Question: I have a Navigation View Controller with a GMSMapView.
In my storyboard, I have dragged a UISlider over my MapView, but when I run, I don't even see it. I've tried to set it up as both and IBOutlet and an IBAction, but feel like I'm missing something. There's no slider visible when I run it.
Here is my storyboard:

and here is my code
'''
class CircleSizeViewController: UIViewController, GMSMapViewDelegate {
@IBOutlet weak var slider: UISlider!
@IBOutlet var mapView: GMSMapView!
let maxRadius : Double = 16093.4
var userLocation : CLLocationCoordinate2D = CLLocationCoordinate2D()
var centerMarker = GMSMarker()
var radiusMarker = GMSMarker()
var userMarker = GMSMarker()
var mRange = GMSMarker()
var isDragging = false
var isSizing = false
var isAtRange = false
var currentWidth : Double = 0.0
var currentHeading : Double = 0.0
var circ : GMSCircle = GMSCircle()
override func loadView() {
let camera = GMSCameraPosition.camera(withLatitude: userLocation.latitude, longitude: userLocation.longitude, zoom: 15)
mapView = GMSMapView.map(withFrame: .zero, camera: camera)
view = mapView
centerMarker = GMSMarker(position: userLocation)
radiusMarker = GMSMarker(position: GMSGeometryOffset(centerMarker.position, 300, 90))
userMarker = GMSMarker(position: userLocation)
mRange = GMSMarker(position: GMSGeometryOffset(centerMarker.position, maxRadius, GMSGeometryHeading(centerMarker.position, radiusMarker.position)))
mRange.opacity = 0.0
centerMarker.icon = UIImage(named: "sizemark")
radiusMarker.icon = UIImage(named: "sizemark")
mRange.icon = UIImage(named: "sizemark")
centerMarker.isDraggable = true
radiusMarker.isDraggable = true
radiusMarker.groundAnchor = CGPoint(x:0.5, y:0.5)
centerMarker.groundAnchor = CGPoint(x:0.5, y:0.5)
mRange.map = mapView
centerMarker.map = mapView
radiusMarker.map = mapView
userMarker.map = mapView
let circleCenter = centerMarker.position
currentWidth = GMSGeometryDistance(centerMarker.position, radiusMarker.position)
circ = GMSCircle(position: circleCenter, radius: currentWidth)
circ.map = mapView
mapView.insertSubview(slider, at: 1)
mapView.delegate = self
}
'''
Any insights would be greatly appreciated
Thanks
-T
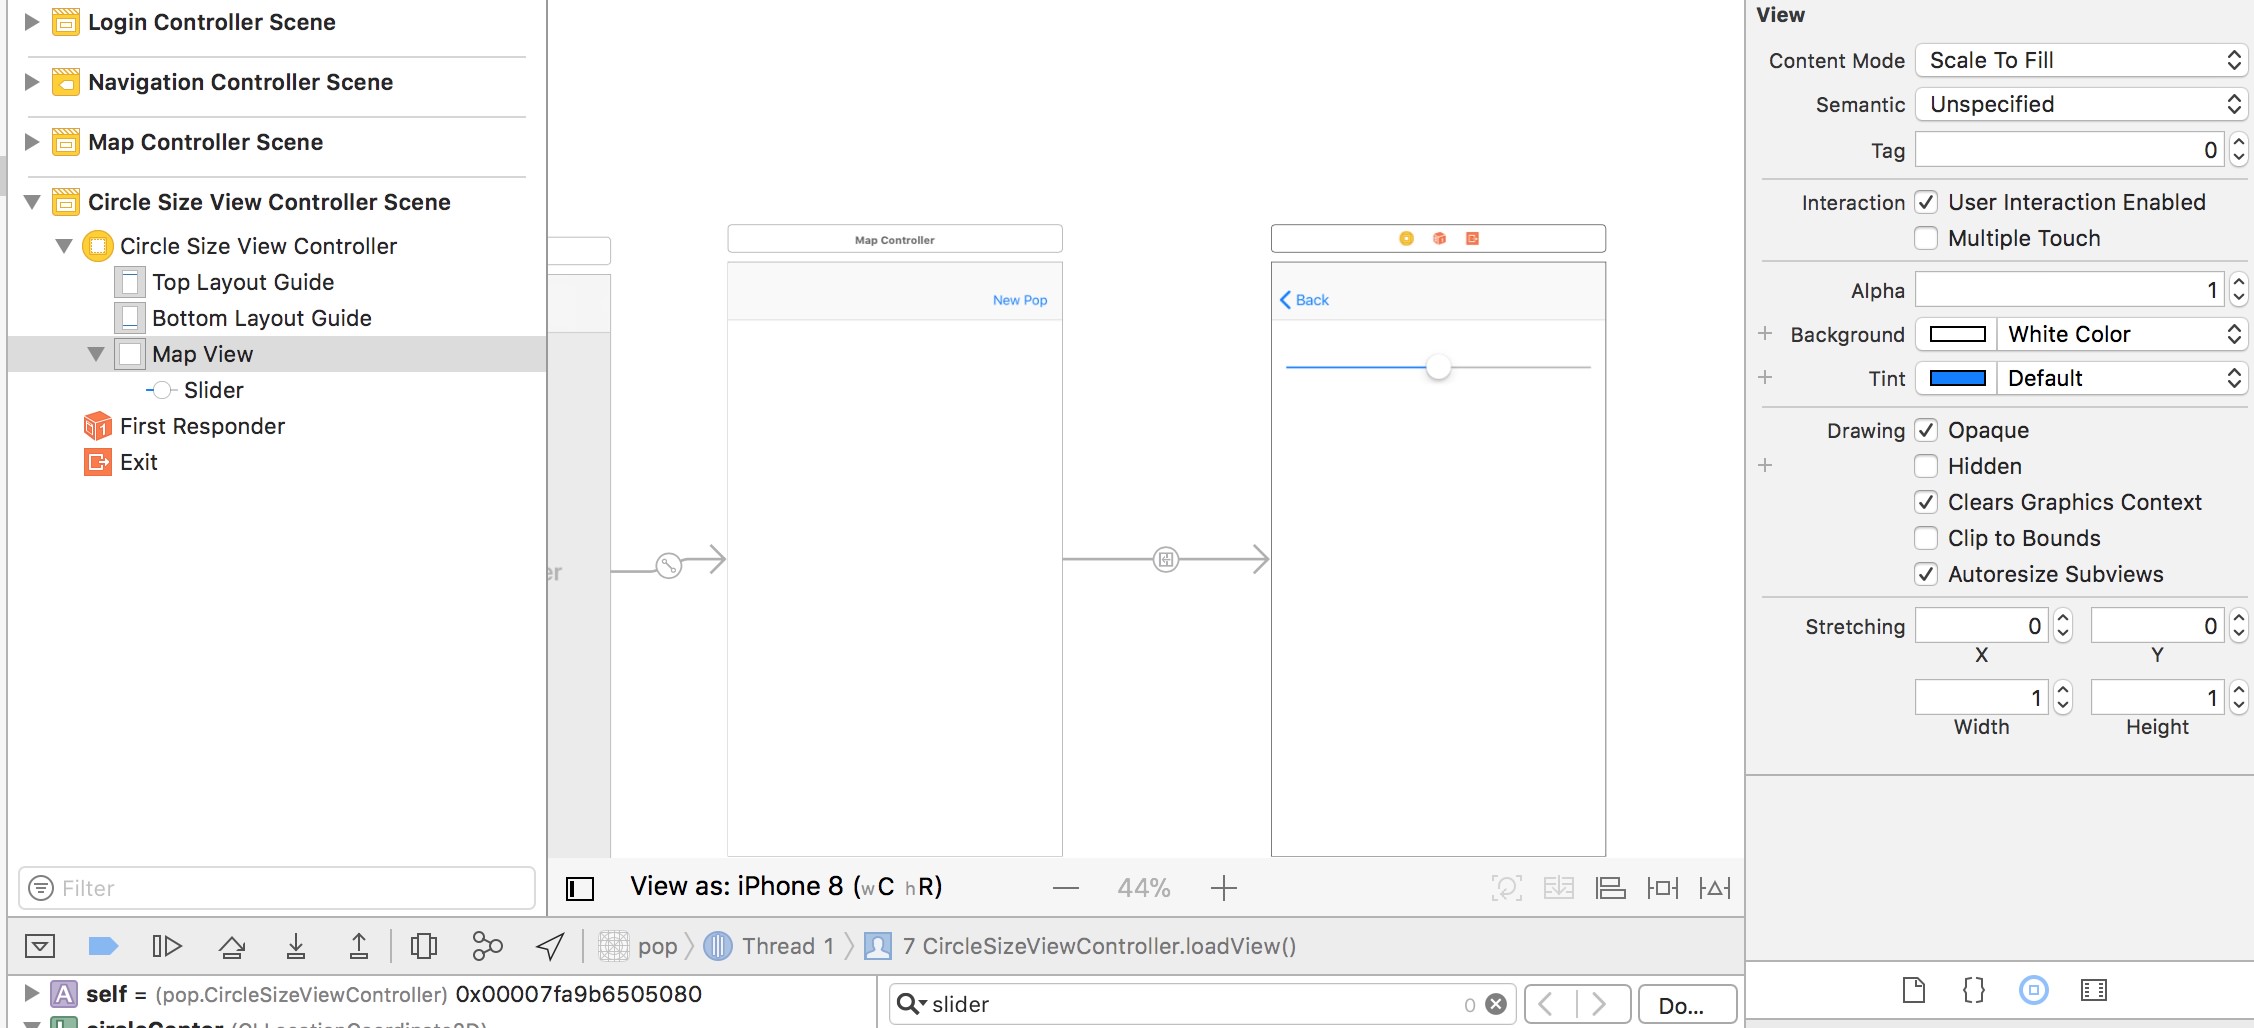
Answer: You have a few problems.
1. You're creating a map view in your storyboard and then you create a new one in your code. The slider therefore isn't a sub view of the map view. See: mapView = GMSMapView.map(withFrame: .zero, camera: camera)
2. You then set the new map view to the view controller's view which removes the original map view from memory, and the slider is weak so that dies too.
3. Note for the apple docs (UIViewController.loadView()):
> If you use Interface Builder to create your views and initialize the
view controller, you must not override this method.
1. Don't use the storyboard at all. You can continue to use loadView() and everything should work fine. Just create your slider in code too.
2. Use the storyboard and add the slider. Then override viewDidLoad() and create the map view programmatically and insert it in your view controller's view (self.view.insert(mapView, at: 0))